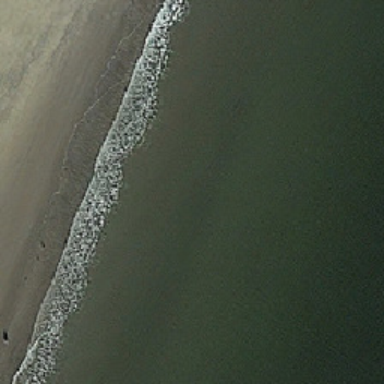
Khaki beach is next to the green sea and white waves .